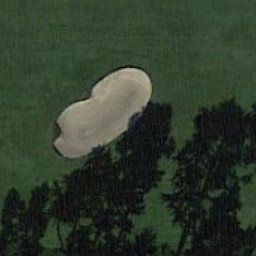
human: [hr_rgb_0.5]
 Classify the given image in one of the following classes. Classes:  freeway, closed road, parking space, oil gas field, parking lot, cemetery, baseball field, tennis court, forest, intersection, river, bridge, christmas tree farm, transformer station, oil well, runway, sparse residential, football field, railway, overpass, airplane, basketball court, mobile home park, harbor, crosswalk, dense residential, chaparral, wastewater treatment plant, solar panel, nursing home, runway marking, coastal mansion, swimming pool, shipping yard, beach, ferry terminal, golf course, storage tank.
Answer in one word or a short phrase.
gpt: golf course